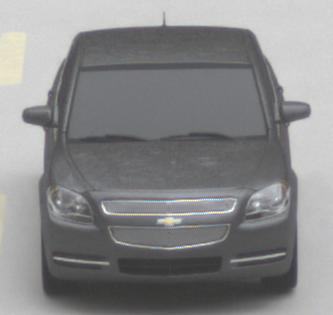
Make: Chevrolet
Model: Malibu 2.4
Detailed model: Malibu
Model produced from: 2012/07
Model produced until: 2014/08
Doors: 4
Color: gray
Road condition: dry road
Daytime: morning or afternoon
Contrast: low contrast